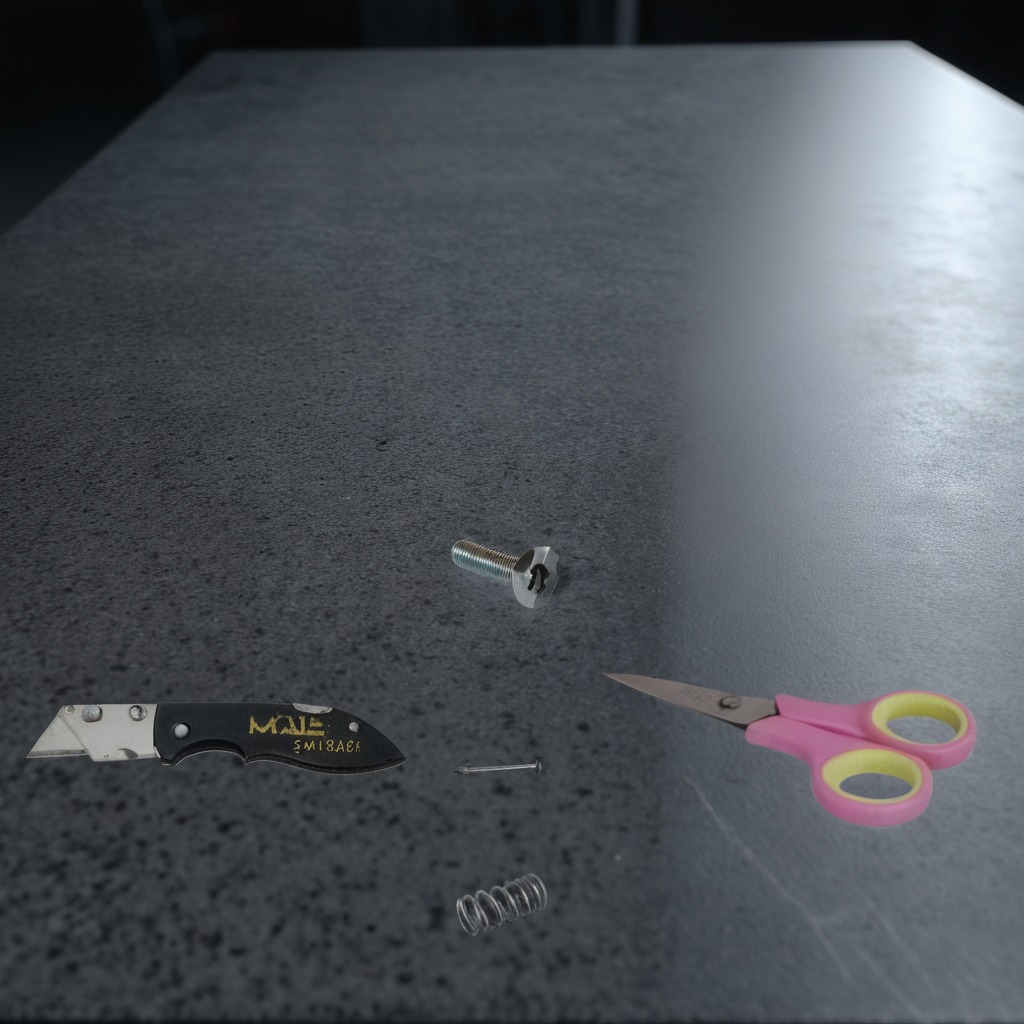
A utility knife, an iron nail, a coiled metal spring, and a pair of scissors are lying on the clean granite table inside a workshop at night.